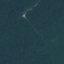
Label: Forest